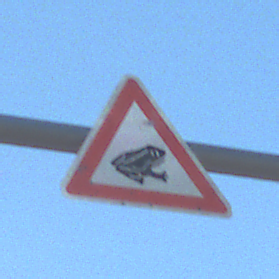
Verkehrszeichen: AmphibienwanderungLinks
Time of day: SunriseSunset
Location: Outdoor (Suburban)
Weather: PartlyCloudy
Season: Winter
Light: Natural